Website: apple
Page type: receipt
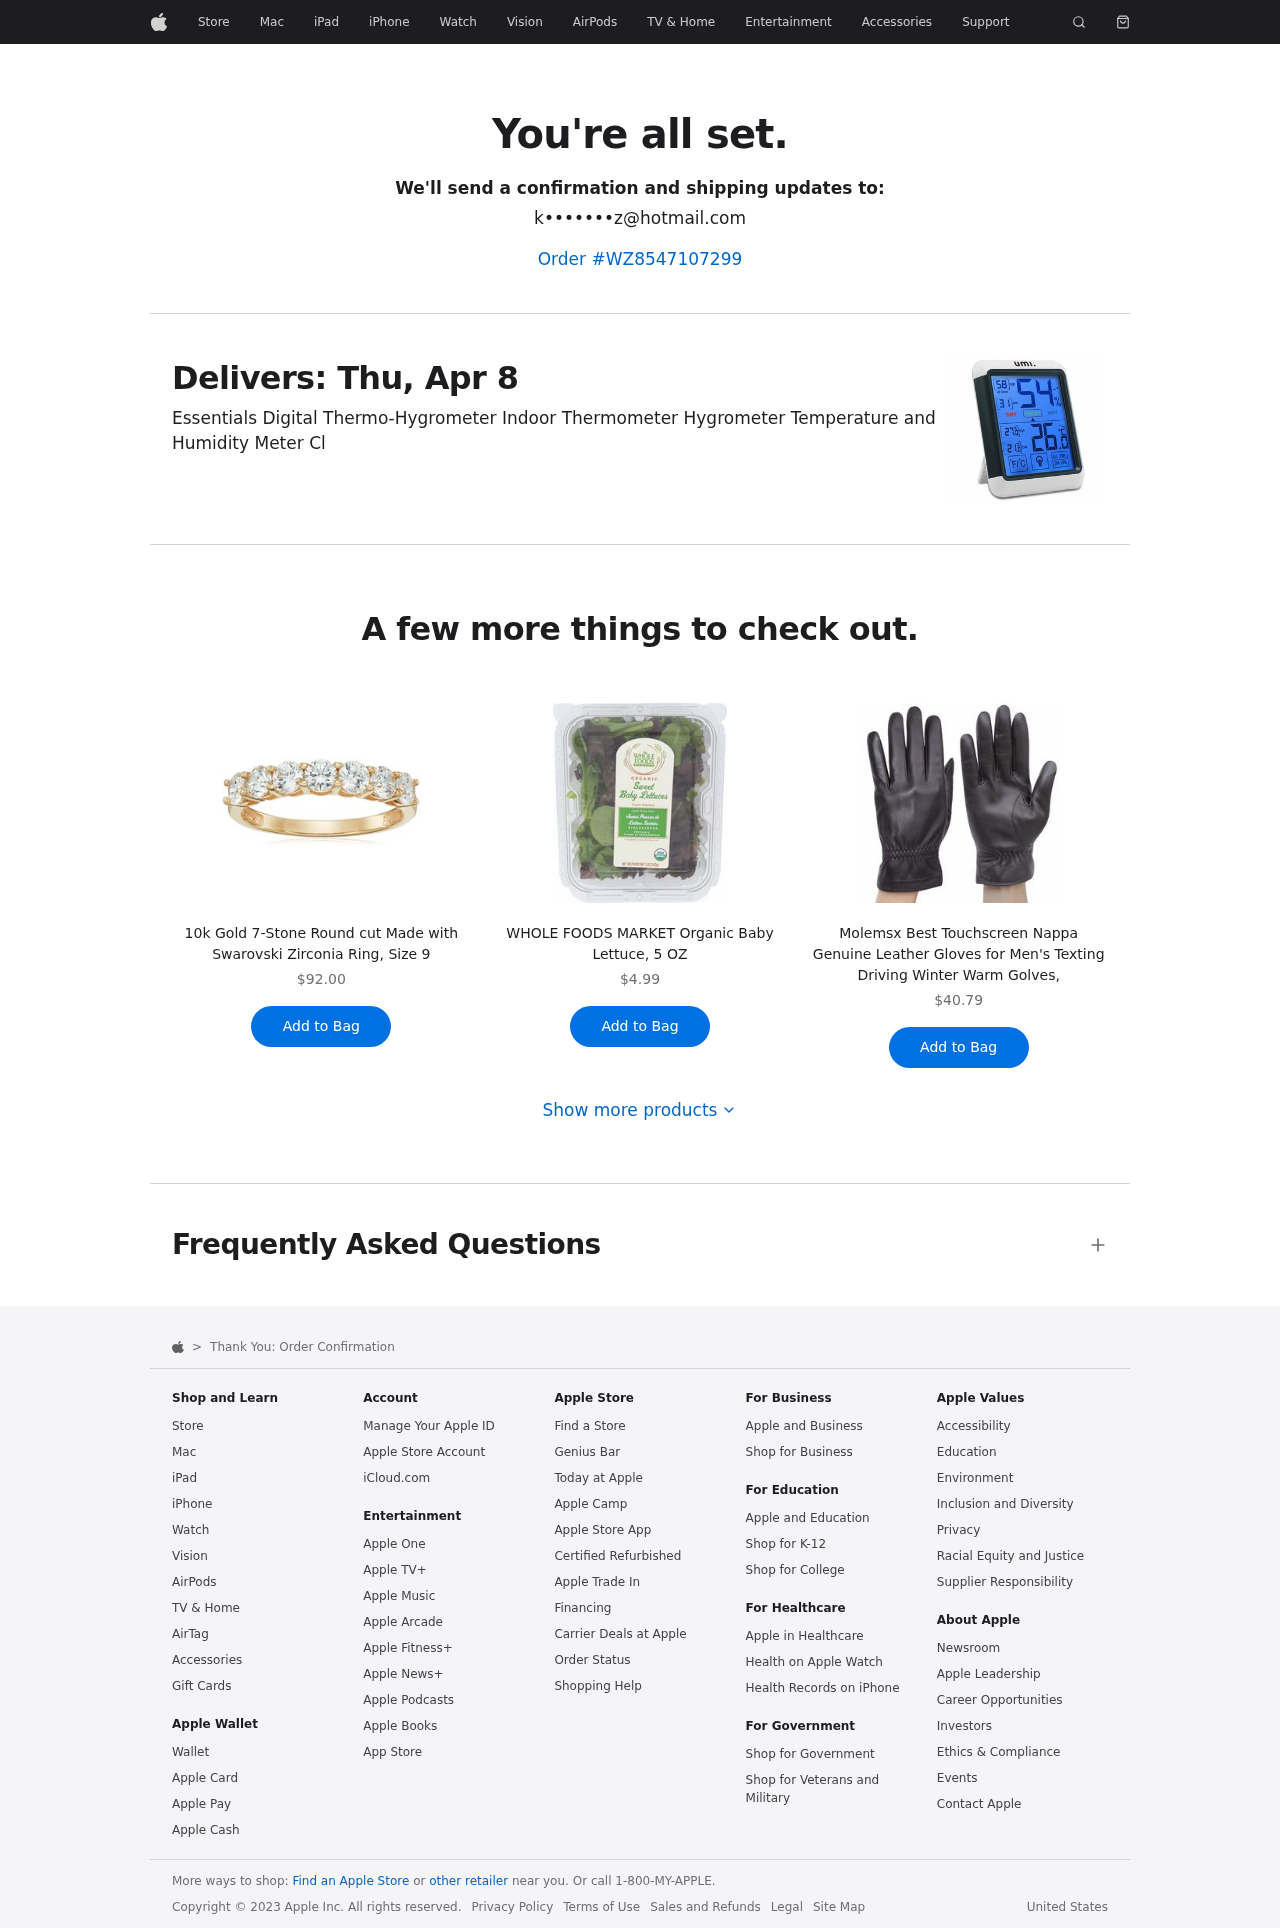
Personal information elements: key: PII_EMAIL
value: k•••••••z@hotmail.com
Product elements: key: PRODUCT1_NAME
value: Essentials Digital Thermo-Hygrometer Indoor Thermometer Hygrometer Temperature and Humidity Meter Cl
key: PRODUCT2_NAME
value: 10k Gold 7-Stone Round cut Made with Swarovski Zirconia Ring, Size 9
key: PRODUCT2_PRICE
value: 92
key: PRODUCT3_NAME
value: WHOLE FOODS MARKET Organic Baby Lettuce, 5 OZ
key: PRODUCT3_PRICE
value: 4.99
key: PRODUCT4_NAME
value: Molemsx Best Touchscreen Nappa Genuine Leather Gloves for Men's Texting Driving Winter Warm Golves,
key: PRODUCT4_PRICE
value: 40.79
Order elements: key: ORDER_ID
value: Order #WZ8547107299
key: ORDER_DELIVERY_DATE
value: Delivers: Thu, Apr 8